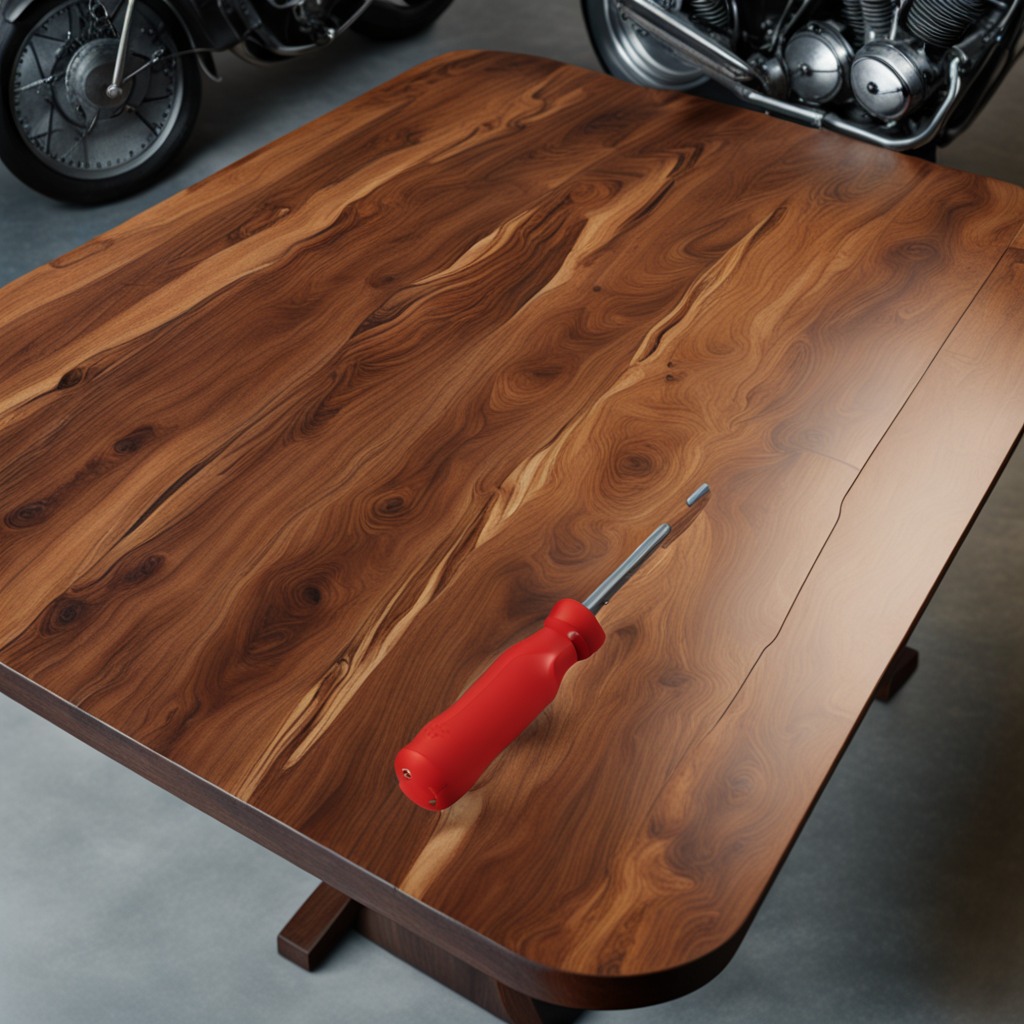
A screwdriver is lying on the oil-spilled wooden table in a vintage motorcycle garage.